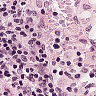
Metastatic tissue present: no